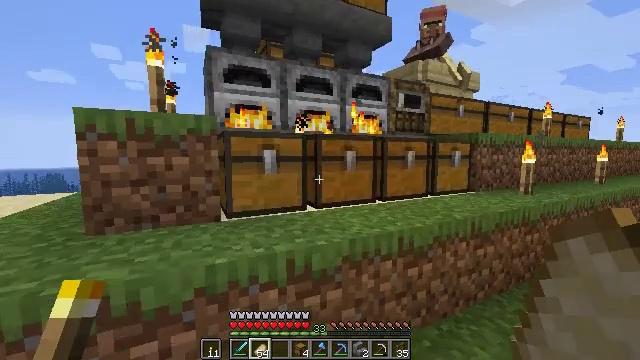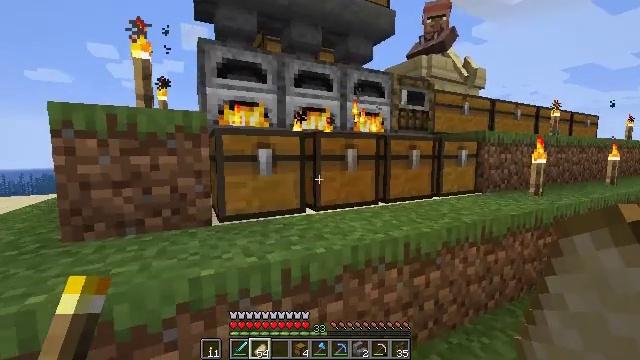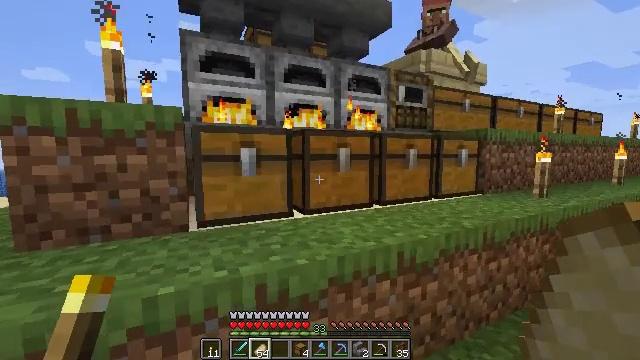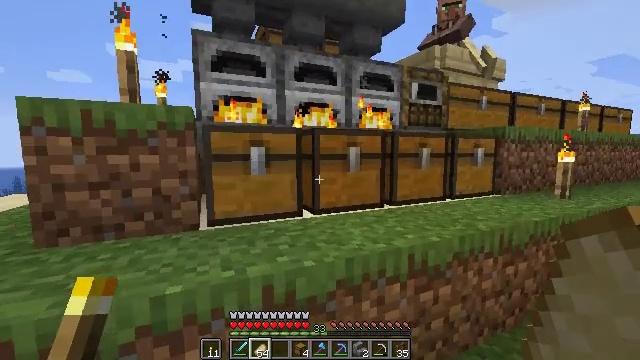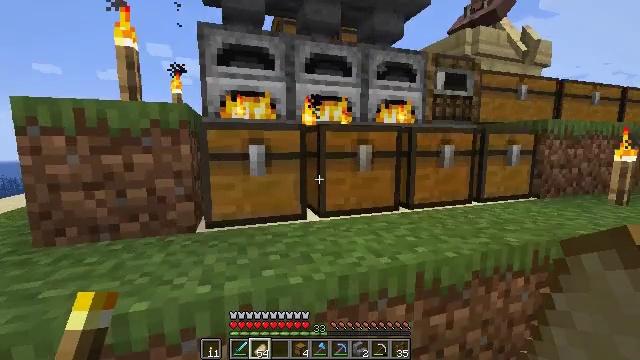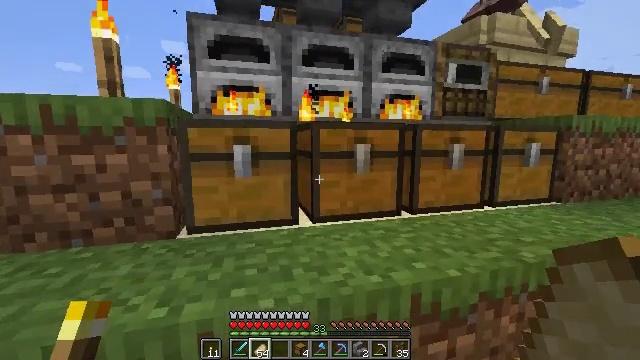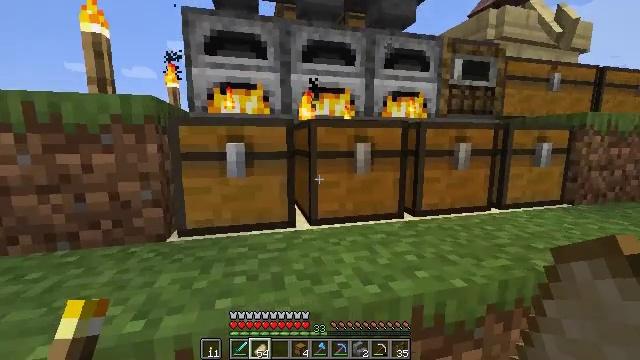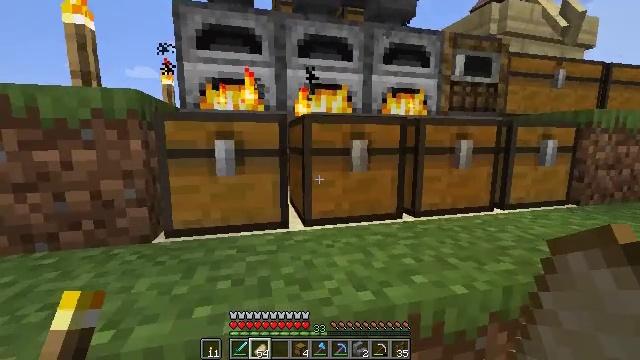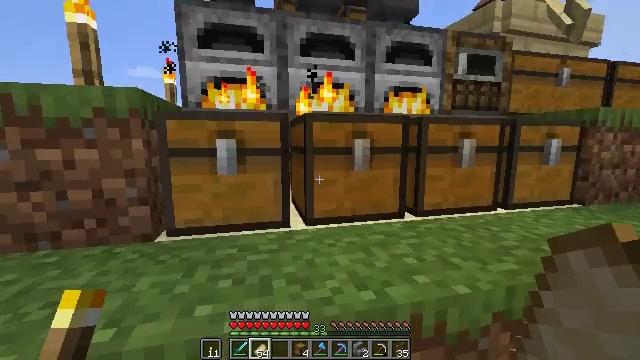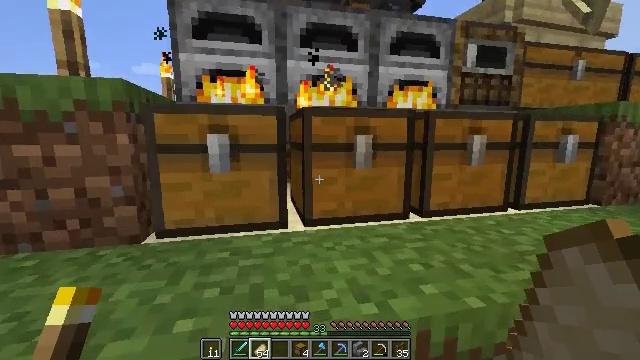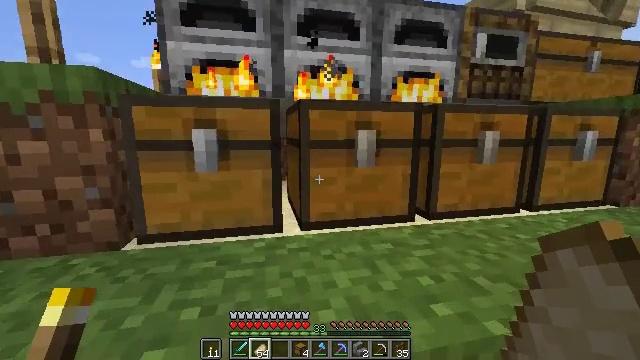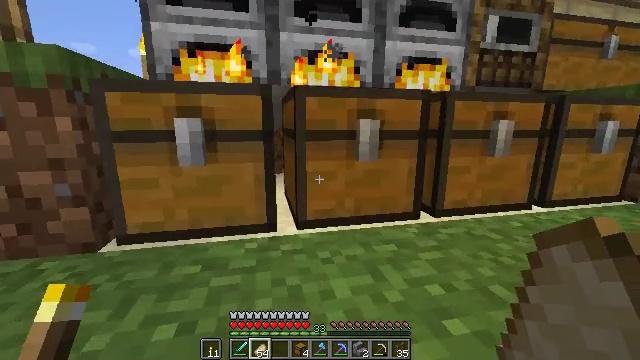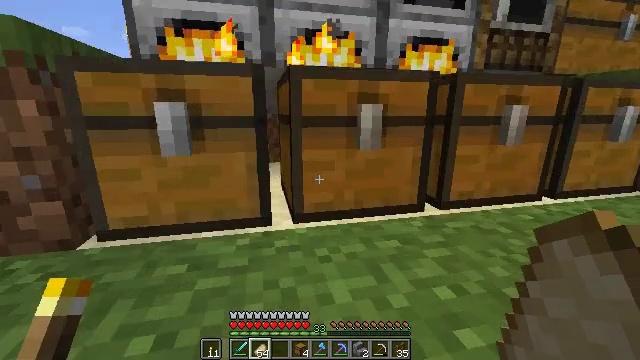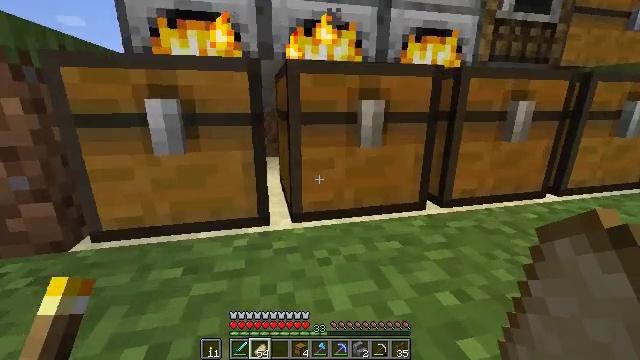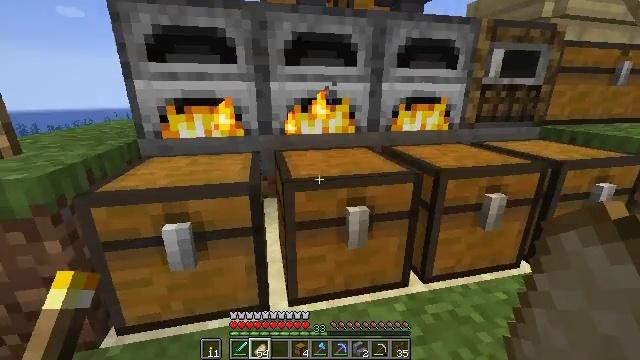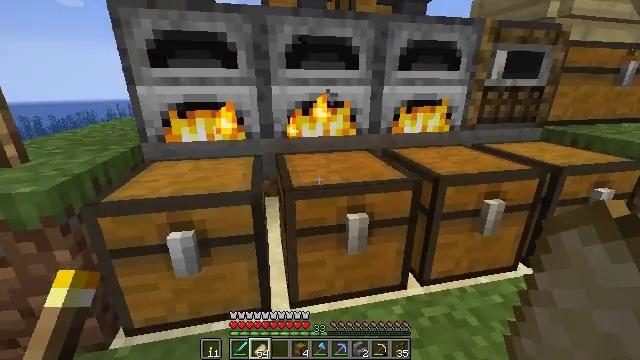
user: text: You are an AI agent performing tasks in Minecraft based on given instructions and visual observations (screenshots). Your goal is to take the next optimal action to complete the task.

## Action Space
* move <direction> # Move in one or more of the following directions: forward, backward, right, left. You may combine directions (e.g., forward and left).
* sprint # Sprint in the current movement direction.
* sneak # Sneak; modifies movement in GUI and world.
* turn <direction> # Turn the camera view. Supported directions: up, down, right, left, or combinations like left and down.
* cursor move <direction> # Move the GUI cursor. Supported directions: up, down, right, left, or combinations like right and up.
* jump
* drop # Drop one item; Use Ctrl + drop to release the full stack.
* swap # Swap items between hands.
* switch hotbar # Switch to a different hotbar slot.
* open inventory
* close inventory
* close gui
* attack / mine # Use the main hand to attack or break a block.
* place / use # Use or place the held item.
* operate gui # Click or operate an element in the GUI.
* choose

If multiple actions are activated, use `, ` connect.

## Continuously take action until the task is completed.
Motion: motion action
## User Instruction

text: Open the crafting table to make stone bricks.
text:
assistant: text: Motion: move forward and move right
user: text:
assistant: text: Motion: move forward and move right
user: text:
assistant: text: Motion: move forward and move right, turn left
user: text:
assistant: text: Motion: move forward and move right, turn left and down
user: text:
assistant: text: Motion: move forward, turn left
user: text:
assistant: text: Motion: turn left
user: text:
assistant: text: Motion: no_op
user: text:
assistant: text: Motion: no_op
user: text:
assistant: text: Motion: move forward
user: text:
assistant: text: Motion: move forward, turn down
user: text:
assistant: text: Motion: move forward, turn down
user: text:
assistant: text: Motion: move forward, turn down
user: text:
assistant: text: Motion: move forward, turn down, jump
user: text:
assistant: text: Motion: move forward, turn down, jump
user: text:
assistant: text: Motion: move forward, turn down, jump
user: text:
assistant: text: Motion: move forward, turn down, jump
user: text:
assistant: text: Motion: move forward, turn down
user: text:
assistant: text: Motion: turn down
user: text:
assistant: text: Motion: turn down
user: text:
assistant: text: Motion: turn down
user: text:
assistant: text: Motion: turn down
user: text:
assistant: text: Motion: turn down
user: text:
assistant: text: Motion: turn down
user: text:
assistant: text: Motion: turn down
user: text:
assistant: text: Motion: use / place
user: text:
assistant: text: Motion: use / place
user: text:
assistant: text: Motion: use / place
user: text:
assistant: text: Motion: use / place
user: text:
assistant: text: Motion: no_op
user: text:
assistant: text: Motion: open gui